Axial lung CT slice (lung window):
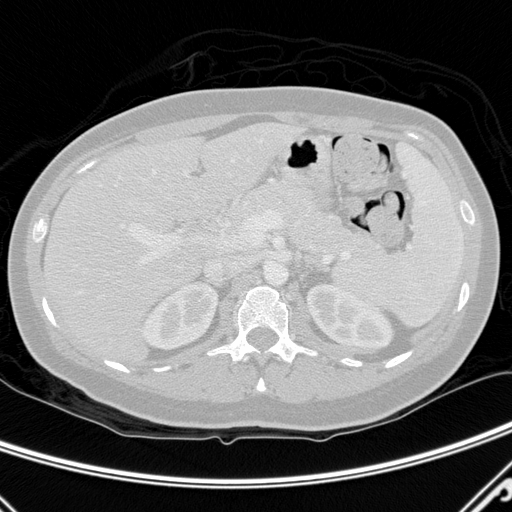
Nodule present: no